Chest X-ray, PA view. Patient: 42 years old, sex F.
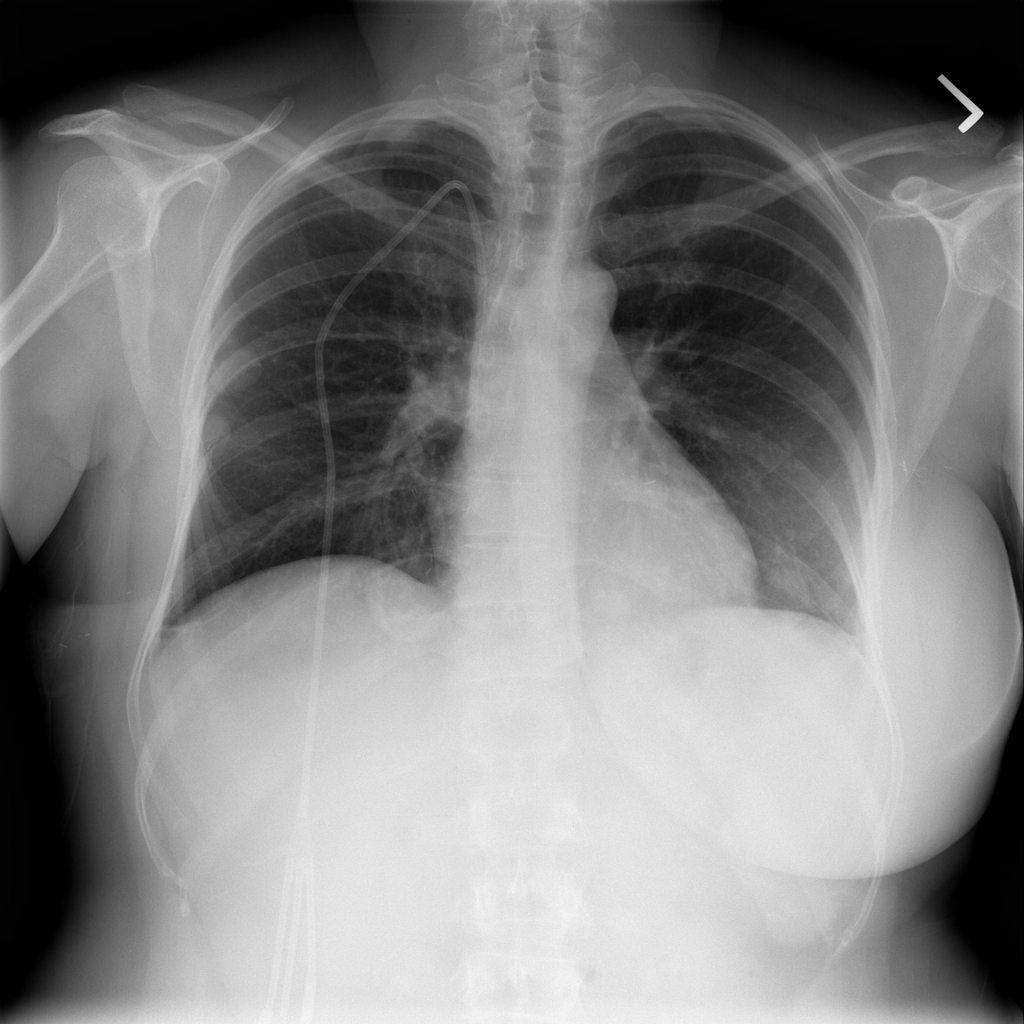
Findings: Nodule